Question: I'm able to encode the 'masculine ordinal operator' like this for my XML file.
'''
<?xml version="1.0" encoding="AL32UTF8"?>
<Calle>
<Linea>
<Lugar>Lugar n&#186;3</Lugar>
</Linea>
</Calle>
'''
However the glyph I'd like to encode is the multibyte character as described in
'select chr(49850) as multibyte_char from dual'
The character look like this, and I call it an 'underlined masculine ordinal operator'

What is the Entity Number for this Oracle chr(49850) or how encode this in XML?
Better yet, where are some reference for this?
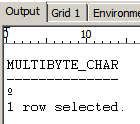
Answer: Actually they are not different. It just depends on the font whether it appears underlined or not.
How it looks in StackOverflow: o
How it looks in Word for different fonts:

There are similar characters, though (from <URL>:
'''
a (U+1D43 modifier letter small a)
o (U+1D52 modifier letter small o)
O (U+1D3C modifier letter capital o)
deg (U+00B0 degree sign)
@ (U+02DA ring above)
'''